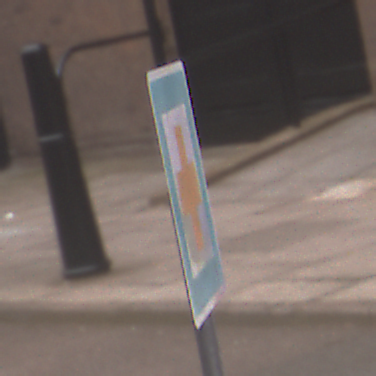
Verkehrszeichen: ErsteHilfe
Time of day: MorningAfternoon
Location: Outdoor (Urban)
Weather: Overcast
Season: NotSpecified
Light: Natural